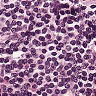
Metastatic tissue present: no